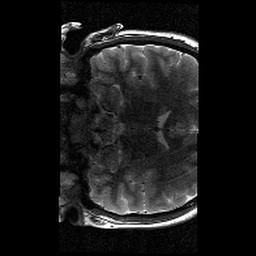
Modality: T2w
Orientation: coronal
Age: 12
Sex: female
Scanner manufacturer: siemens
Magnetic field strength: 3 T
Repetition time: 9.23 s
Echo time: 0.067 s